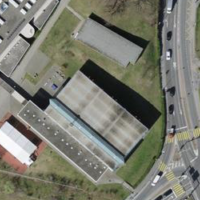
EUNIS habitat code: 54
Species observed at this site:
Ilex aquifolium
Laurus nobilis